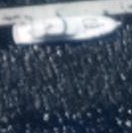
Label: Civil_yacht